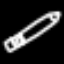
Label: pencil